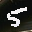
Label: 5